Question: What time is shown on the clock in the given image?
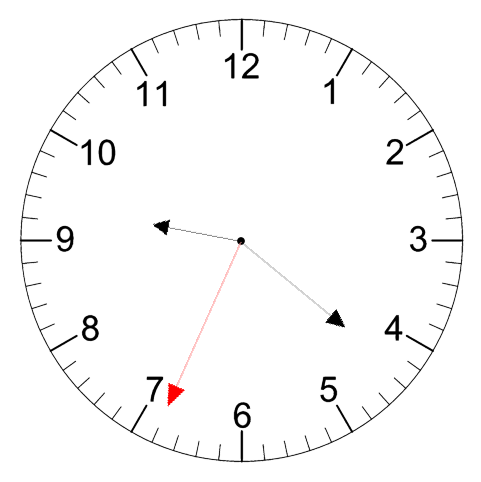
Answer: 09:21:34